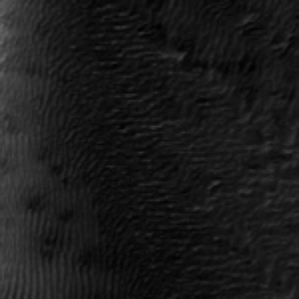
Label: frost